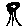
Label: tree